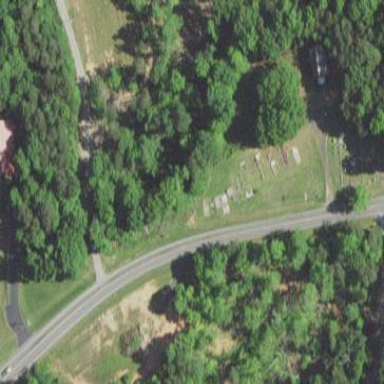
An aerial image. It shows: Cemetery.